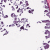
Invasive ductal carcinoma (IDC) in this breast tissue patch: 0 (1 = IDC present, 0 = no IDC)